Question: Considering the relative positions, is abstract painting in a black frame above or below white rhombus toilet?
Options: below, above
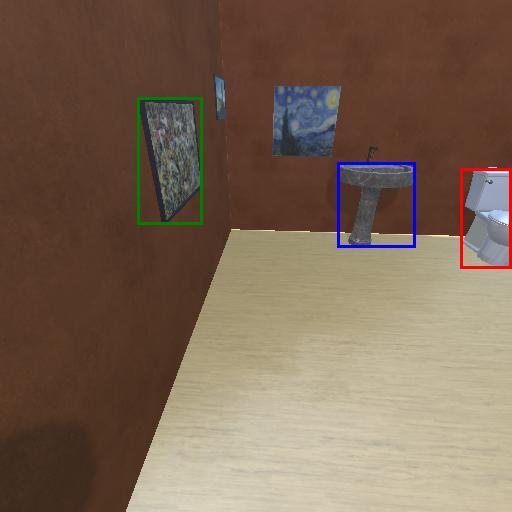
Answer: below